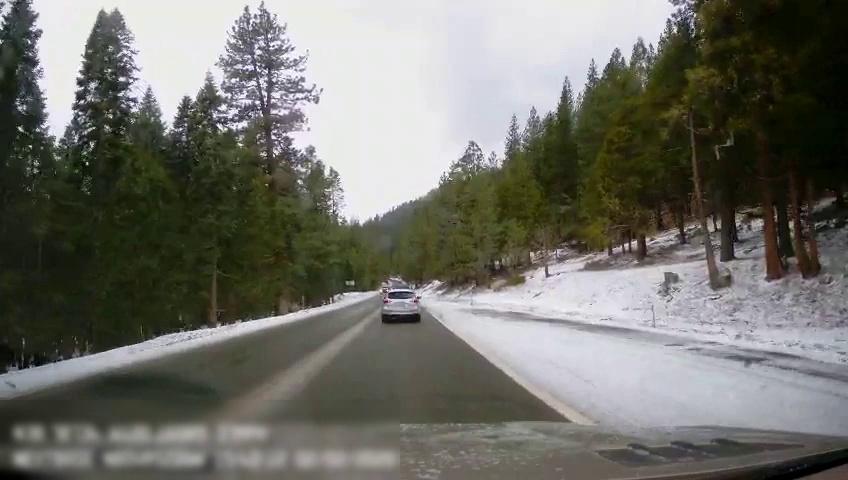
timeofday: Day
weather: Snowy
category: Drivable Space
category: Vehicles | Truck
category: Vehicles | SUV
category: Vehicles | Truck
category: Lanes | Current Lane